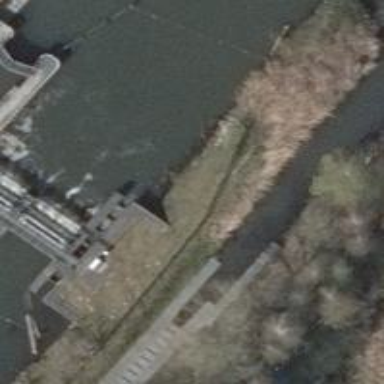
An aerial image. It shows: Fish pass along the waterway.